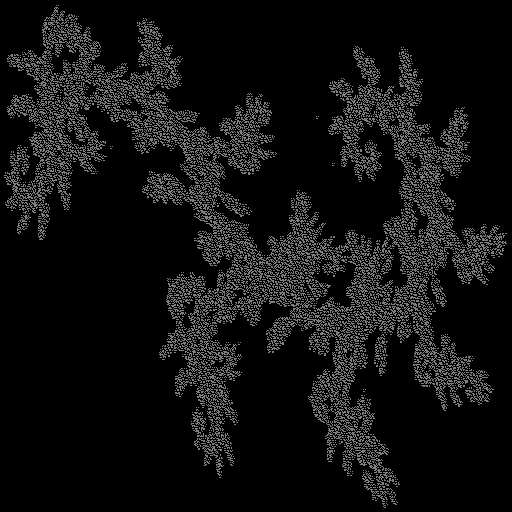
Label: greygoldenrod